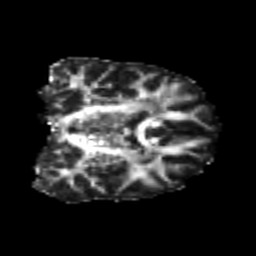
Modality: FA
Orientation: coronal
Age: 26
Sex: male
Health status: healthy
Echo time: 0.074 s